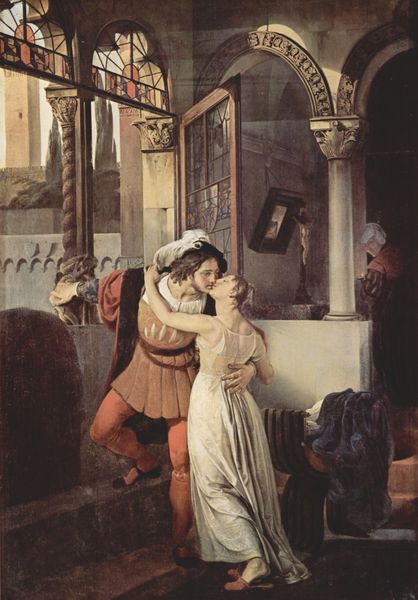
Titel: Romeo und Julia
Künstler: Francesco Hayez
Standort: Tremezzo
Institution: Villa Carlotta
Schlagwörter: baum, blau, dunkel, feder, gemälde, hand, kopf, mann, weiß, bäume, gelb, ocker, stadt, braun, fenster, frau, glas, grau, hell, hut, kleid, kleider, köpfe, licht, männer, raum, schwarz, stuhl, säule, säulen, zimmer, gürtel, haus, rot, schloss, tuch, ornament, rock, teppich, bart, gesichter, hemd, hose, jung, kappe, mütze, alte, architektur, arm, arme, dienerin, falten, halten, kleidung, rahmen, stehen, bild, hände, spiegel, morgen, brüstung, gehen, kirche, gewand, haare, kostüm, mantel, stoff, adel, innen, paar, vater, kontrast, renaissance, turm, garten, beine, federbusch, balkon, taille, füße, magd, kuss, küssen, liebe, umarmung, bogen, italien, zwei, schuhe, verlassen, mauer, tag, rundbogen, romantik, beobachter, treppe, treppen, stufe, stufen, flucht, bögen, umarmen, strümpfe, pärchen, arkade, fensterladen, truhe, offen, fuss, burg, kreuz, palast, palazzo, abschied, zentralperspektive, barfuß, ehemann, fräulein, bleiglas, ritter, arkaden, kapitell, wappen, liebespaar, pantoffel, schlappen, fensterscheiben, verliebt, hüfte, julia, liebende, mittelalter, romeo, romeo und julia, strumpfhose, wams, kruzifix, historismus, heimlich, offene fenster, strumpfhosen, edelmann, alte frau, geliebte, burgfräulein, klettern, hausschuhe, pantoffeln, toskana, pater, steigen, verziehrung, neogotik, verona, nachtgewand, nachtkleid, fensterln, tufen, nobel, verabschieden, beobachtet, adieu, spion, iralien, au, rg, ruzifix, 19. jahrhundert, hut kappe feder, bohen, roamntisch